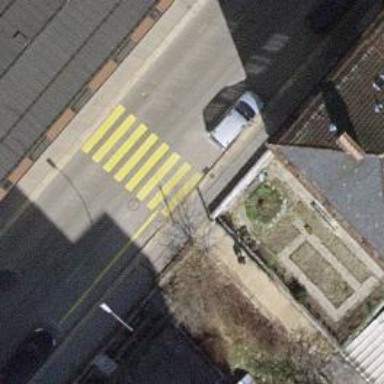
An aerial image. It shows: Uncontrolled zebra crossing.